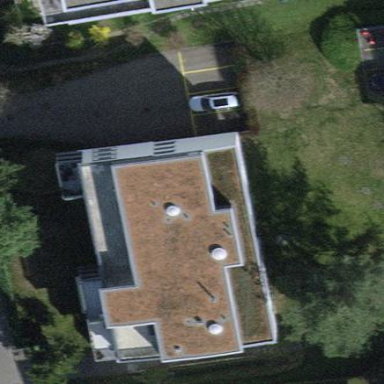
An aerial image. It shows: Building with flat roof oriented across its structure.